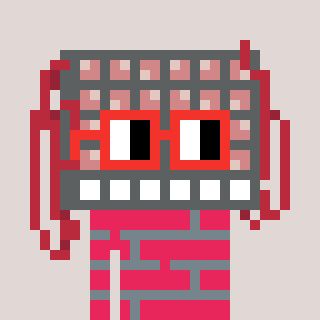
a pixel art character with square red glasses, a turing-shaped head and a redpinkish-colored body on a warm background